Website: lowes
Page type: order-tracking
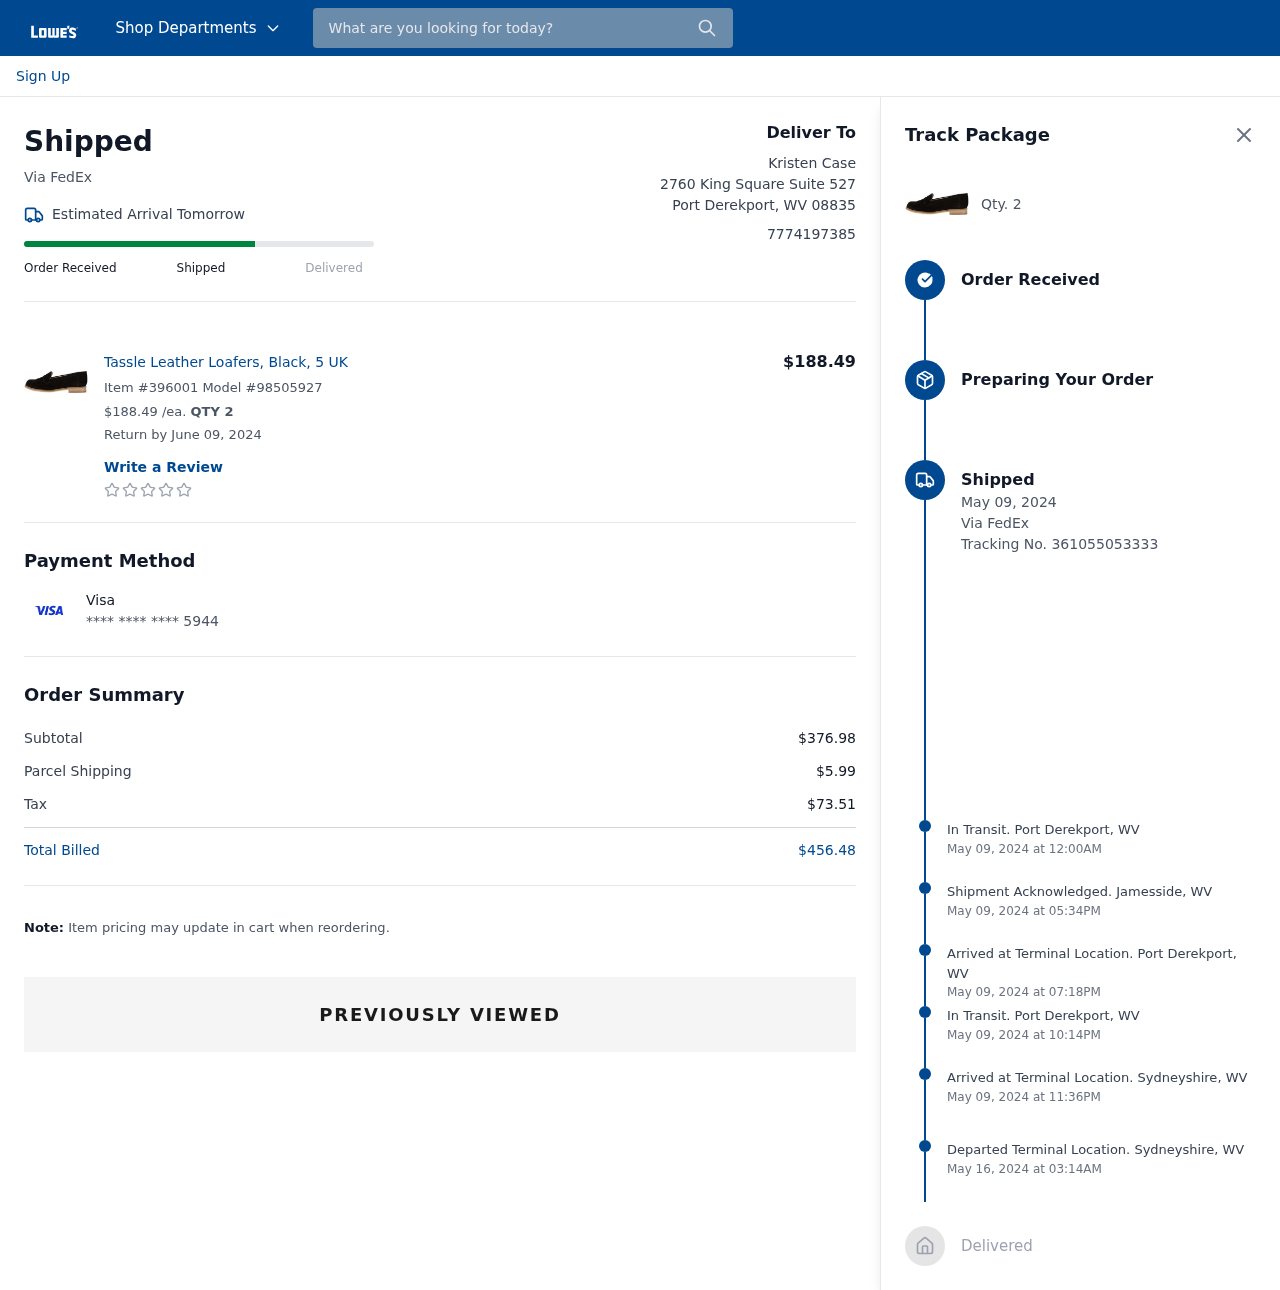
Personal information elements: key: PII_CARD_LAST4
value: **** **** **** 5944
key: PII_CARD_TYPE
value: Visa
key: PII_CITY_STATE
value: Port Derekport, WV
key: PII_CITY_STATE_ZIP
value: Port Derekport, WV 08835
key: PII_FULLNAME
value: Kristen Case
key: PII_PHONE
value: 7774197385
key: PII_STREET
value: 2760 King Square Suite 527
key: PII_CITY_STATE2
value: Jamesside, WV
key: PII_STATE_ABBR
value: WV
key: PII_CITY
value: Port Derekport
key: PII_CITY_STATE3
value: Sydneyshire, WV
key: PII_CITY3
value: Sydneyshire
Product elements: key: PRODUCT1_NAME
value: Tassle Leather Loafers, Black, 5 UK
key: PRODUCT1_PRICE
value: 188.49
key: PRODUCT1_QUANTITY
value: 2
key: PRODUCT1_TOTAL
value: $188.49
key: PRODUCT1_QUANTITY2
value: Qty. 2
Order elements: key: ORDER_DELIVERY_DATE
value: Estimated Arrival Tomorrow
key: ORDER_ITEM_NUMBER
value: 396001
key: ORDER_MODEL_NUMBER
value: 98505927
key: ORDER_RETURN_BY_DATE
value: Return by June 09, 2024
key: ORDER_SUBTOTAL
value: $376.98
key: ORDER_SHIPPING_COST
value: $5.99
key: ORDER_TAX
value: $73.51
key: ORDER_TOTAL
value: $456.48
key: ORDER_SHIPPING_DATE
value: May 09, 2024
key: ORDER_TRACKING_NUMBER
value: Tracking No. 361055053333
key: ORDER_TRACKING_EVENT1
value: May 09, 2024 at 12:00AM
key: ORDER_TRACKING_EVENT2
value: May 09, 2024 at 05:34PM
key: ORDER_TRACKING_EVENT3
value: May 09, 2024 at 07:18PM
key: ORDER_TRACKING_EVENT4
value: May 09, 2024 at 10:14PM
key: ORDER_TRACKING_EVENT5
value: May 09, 2024 at 11:36PM
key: ORDER_TRACKING_EVENT6
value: May 16, 2024 at 03:14AM
Search elements: key: HEADER_SEARCH
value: What are you looking for today?